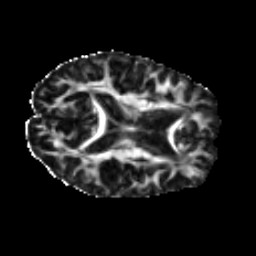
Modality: FA
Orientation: axial
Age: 58
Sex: female
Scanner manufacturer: ge
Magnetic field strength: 3 T
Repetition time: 7.8 s
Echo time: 0.0613 s